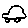
Label: car